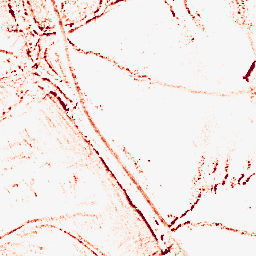
Category: morphological
Decomposition family: morphological_ellipse
Decomposition parameters: operation: opening
width: 5
height: 5
Upsampling method: cubic_catmull_rom
Upsampling parameters: scale: 4
Upsampling scale: 4